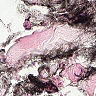
Metastatic tissue present: no